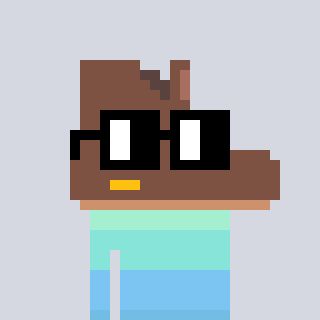
a pixel art character with square black glasses, a boot-shaped head and a foggrey-colored body on a cool background